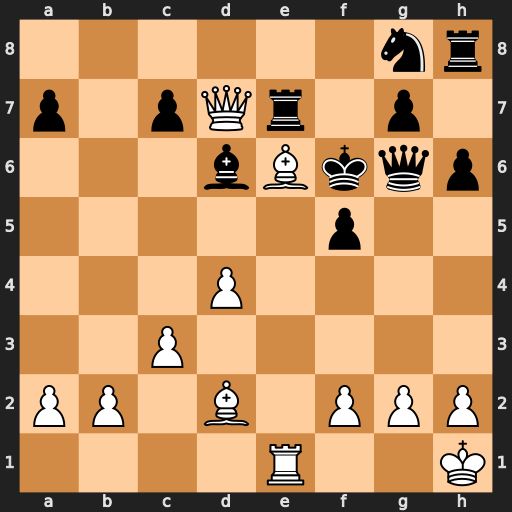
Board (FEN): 6nr/p1pQr1p1/3bBkqp/5p2/3P4/2P5/PP1B1PPP/4R2K
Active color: w
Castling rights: -
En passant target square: -
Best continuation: Bb3 Rxd7 Re6+ Kf7 Rxd6+ Kf8 Rxg6